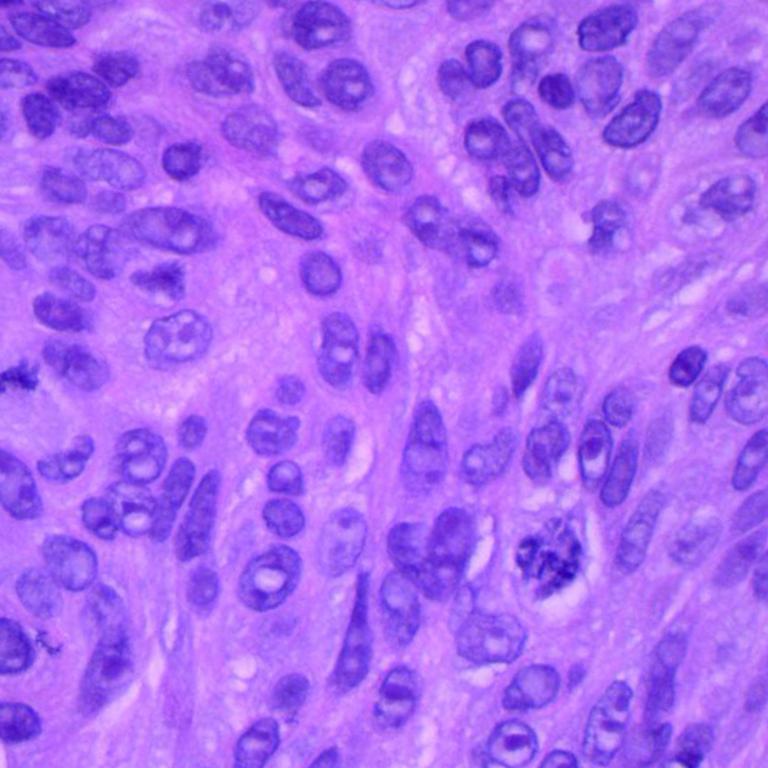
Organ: lung
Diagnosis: squamous carcinomas